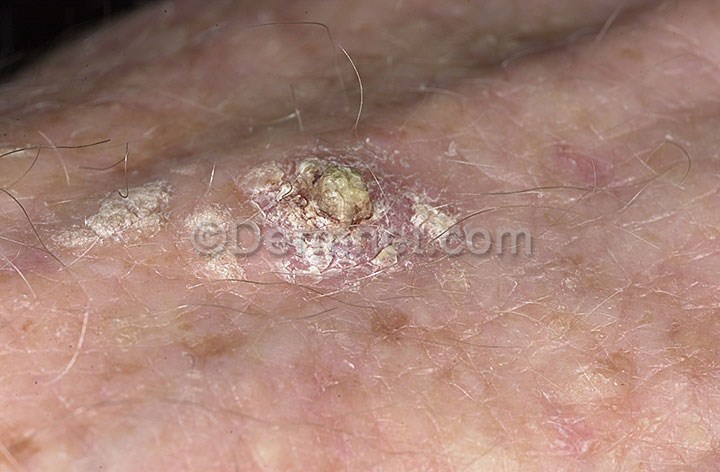
Disease: Actinic Keratosis Basal Cell Carcinoma and other Malignant Lesions